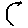
Label: moon